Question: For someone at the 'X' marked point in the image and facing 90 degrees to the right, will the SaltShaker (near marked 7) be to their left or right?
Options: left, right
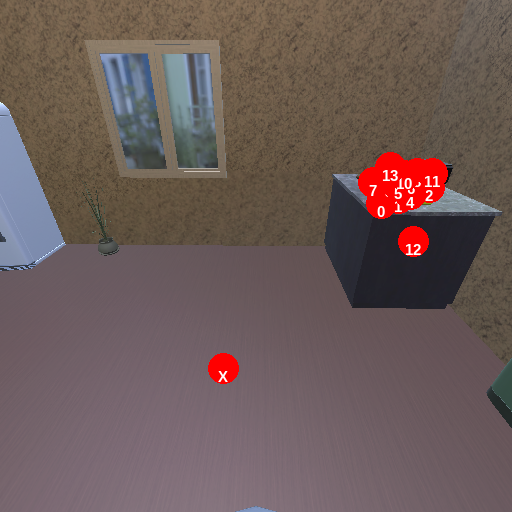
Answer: left